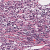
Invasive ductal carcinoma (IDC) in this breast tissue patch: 1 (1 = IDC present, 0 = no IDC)